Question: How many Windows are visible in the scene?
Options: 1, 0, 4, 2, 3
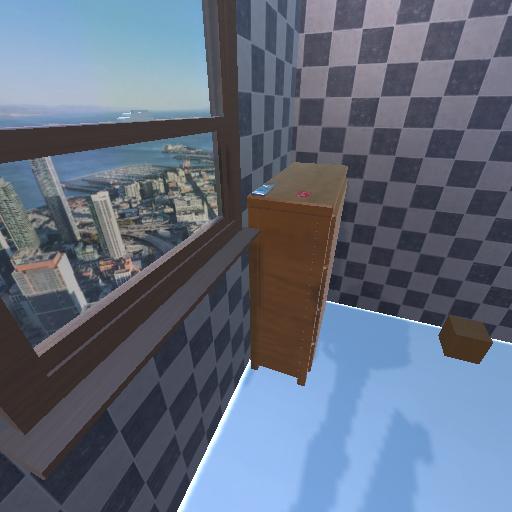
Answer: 1